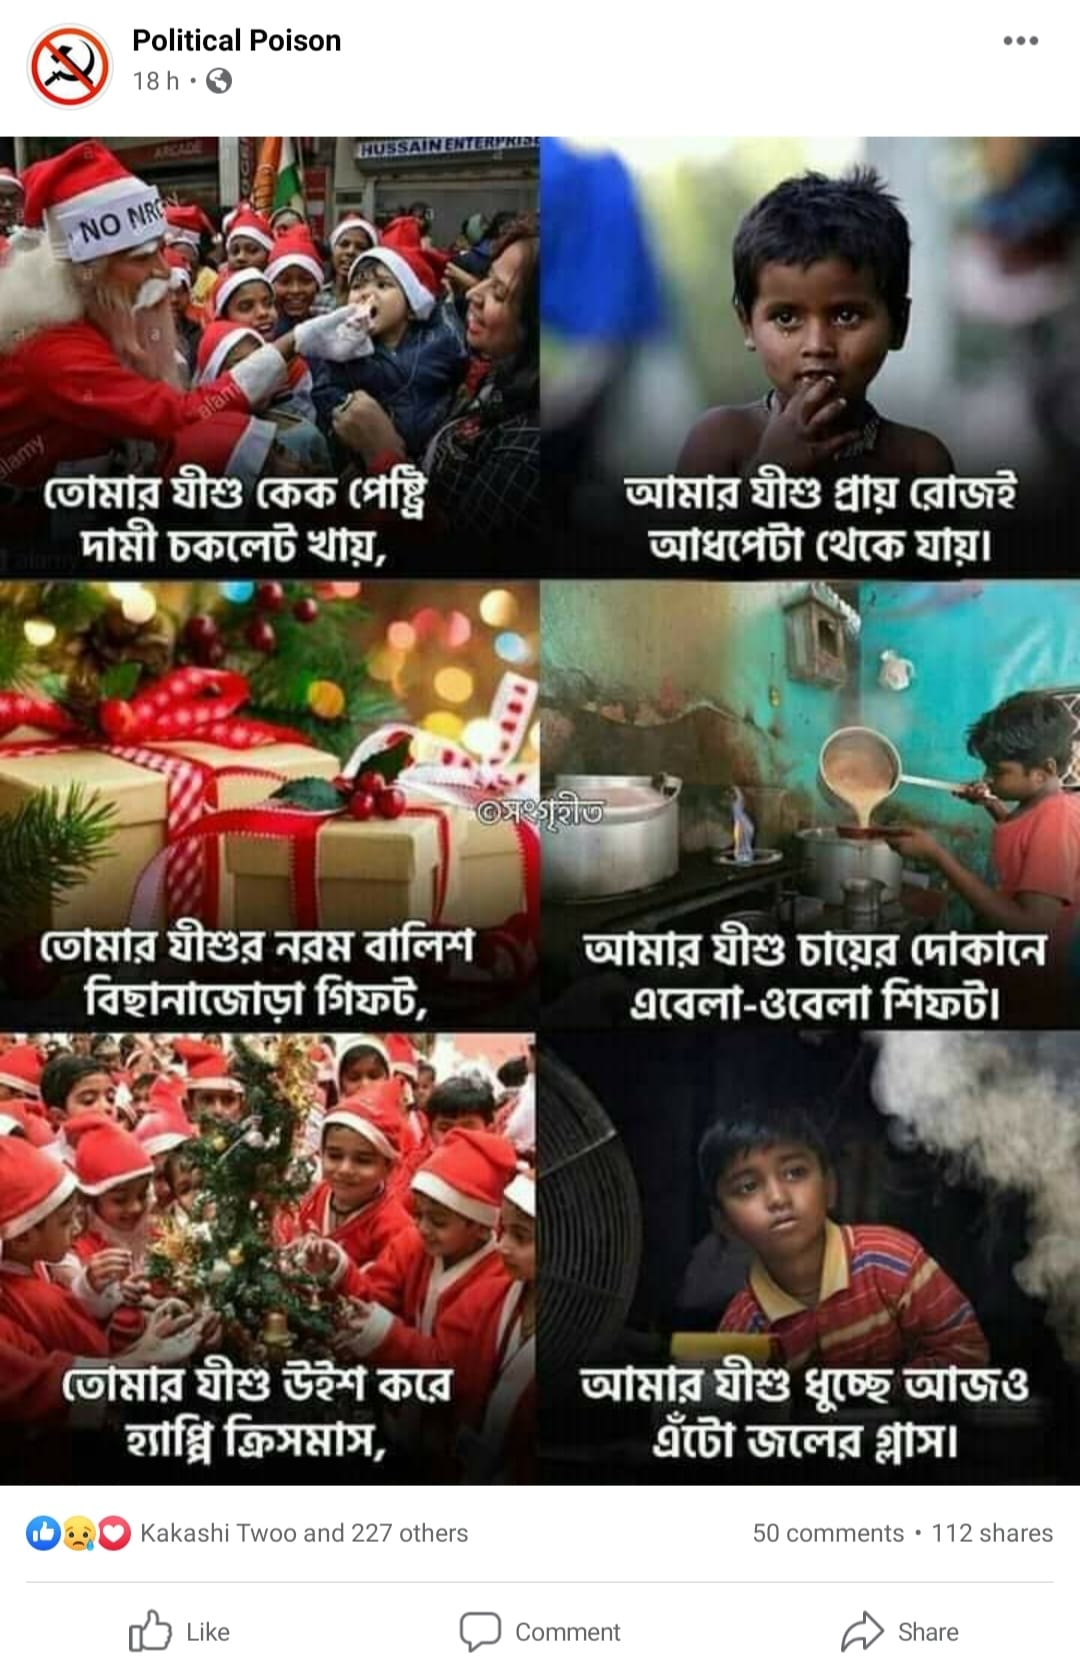
Text: তোমার যীশু কেক পেস্ট্রি দামী চকলেট খায়, আমার যীশু প্রায় রোজই আধপেটা থেকে যায়। তোমার যীশুর নরম বালিশ বিছানাজোড়া গিফট, আমার যীশু চায়ের দোকানে এবেলা-ওবেলা শিফট। তোমার যীশু উইশ করে হ্যাপ্পি ক্রিসমাস, আমার যীশু ধুচ্ছে আজও এঁটো জলের গ্লাস।
Label: Hate
Hate category: Political
Targeted group: Organization